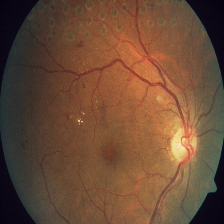
Diabetic retinopathy grade: Severe